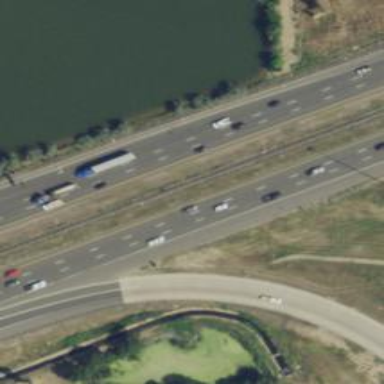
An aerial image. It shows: Motorway junction.